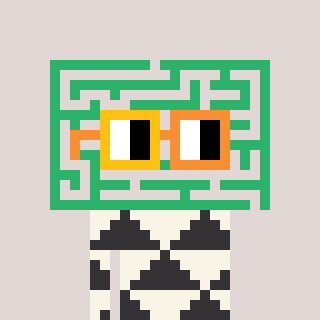
a pixel art character with square yellow and orange glasses, a maze-shaped head and a grayscale-colored body on a warm background